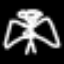
Label: angel